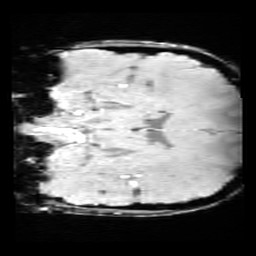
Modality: SWI
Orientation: coronal
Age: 11
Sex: male
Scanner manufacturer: siemens
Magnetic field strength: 3 T
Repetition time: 0.027 s
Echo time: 0.02 s